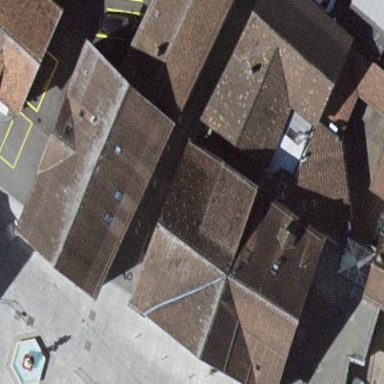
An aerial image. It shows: Museum housed in building.